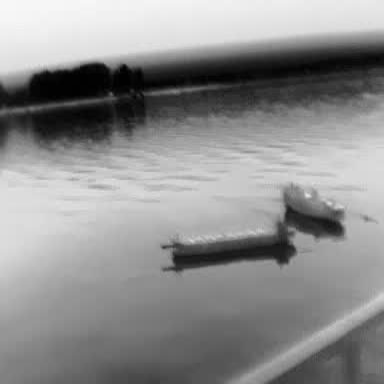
There are two objects shown in the infrared image, including a liner, and a container_ship.